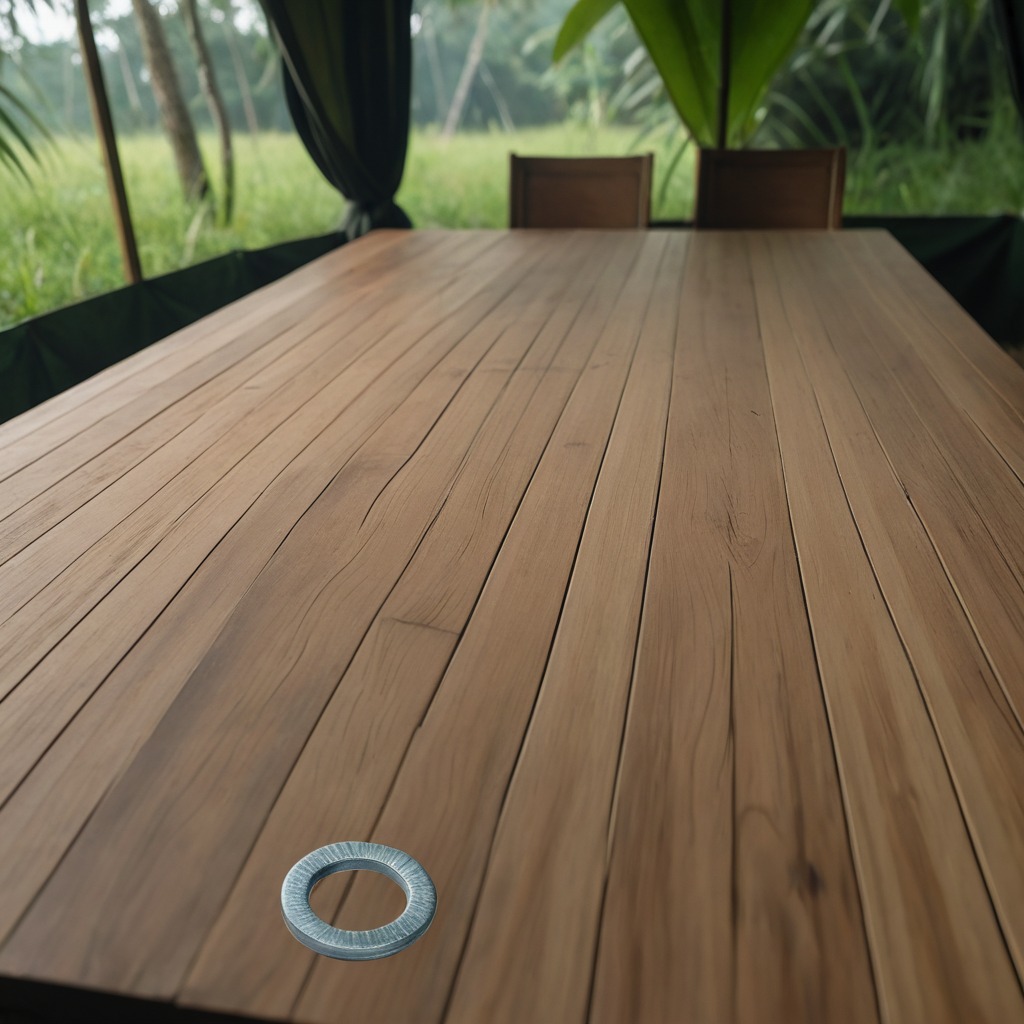
A flat metal washer is lying on a wooden table inside a jungle field workshop tent.